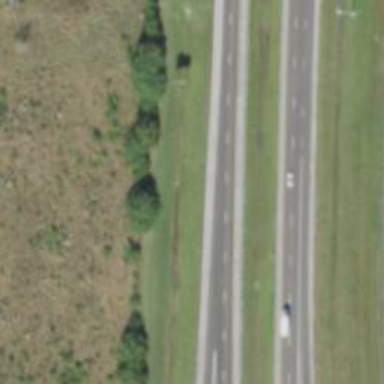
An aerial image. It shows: Motorway junction.